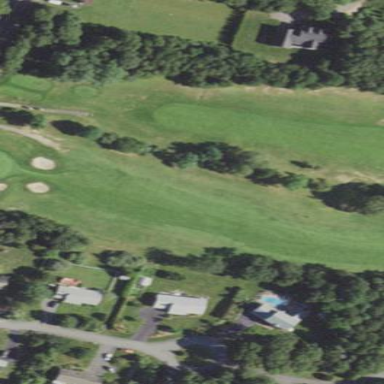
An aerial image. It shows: Golf fairway surrounded by grass.